Aerial crown-view tile of a tropical tree (Barro Colorado Island, Panama), acquired 20241216:
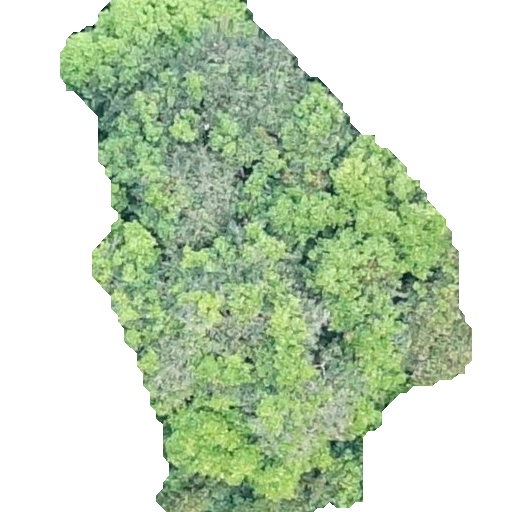
Species: Prioria copaifera
GBIF accepted scientific name: Prioria copaifera
Crown area: 208.651 m²